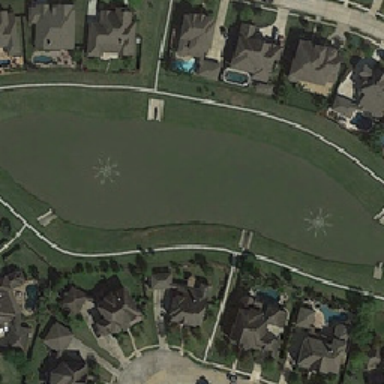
There is a lawn and a road .